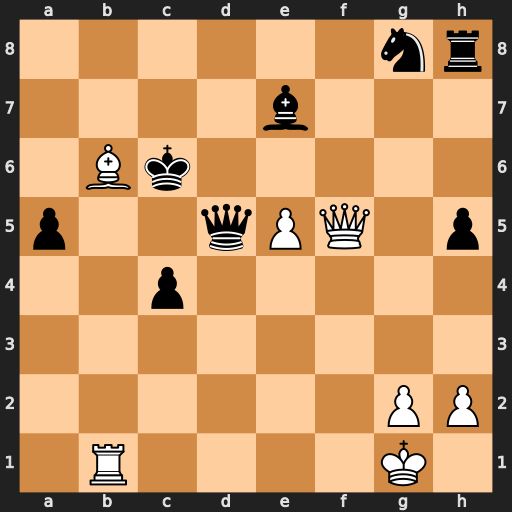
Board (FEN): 6nr/4b3/1Bk5/p2qPQ1p/2p5/8/6PP/1R4K1
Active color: w
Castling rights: -
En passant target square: -
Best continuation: Qc8#